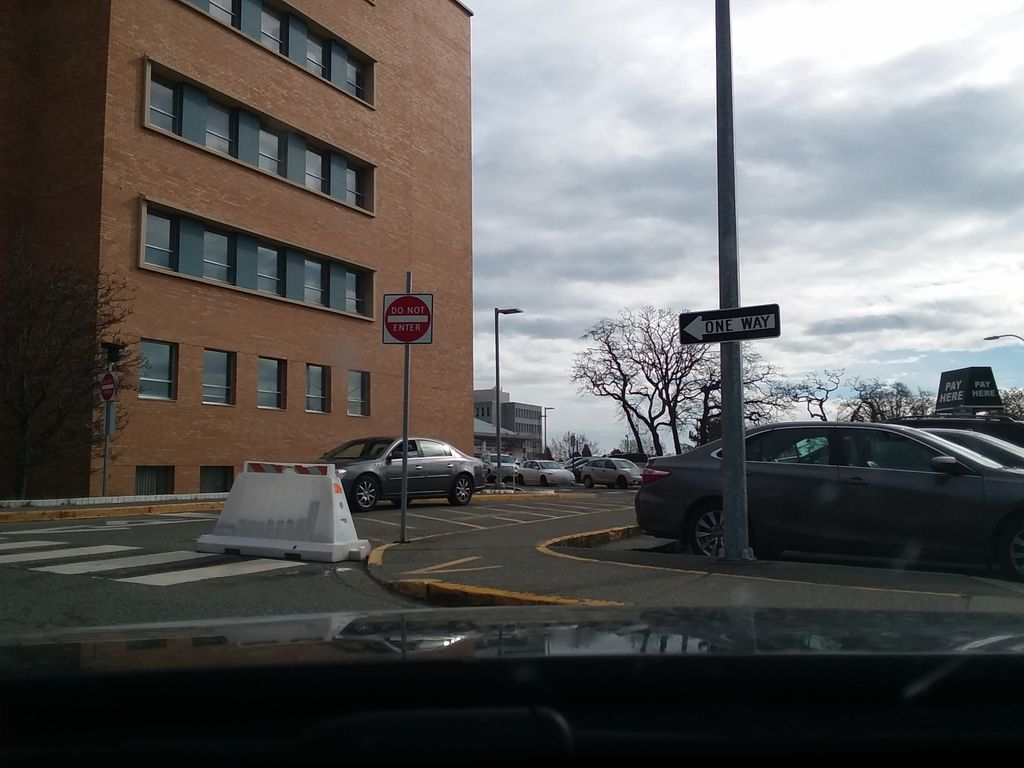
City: victoria